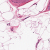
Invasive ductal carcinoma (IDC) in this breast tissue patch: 0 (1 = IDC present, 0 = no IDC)